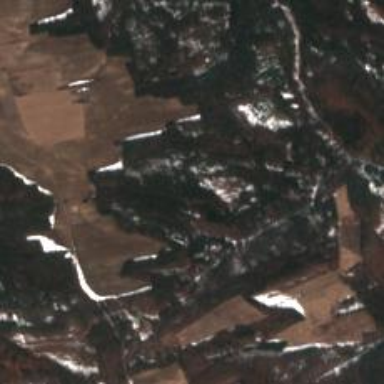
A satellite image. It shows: Ravine in the valley.